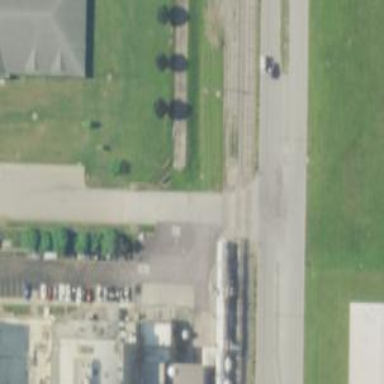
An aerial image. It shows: Railway yard used for servicing trains.